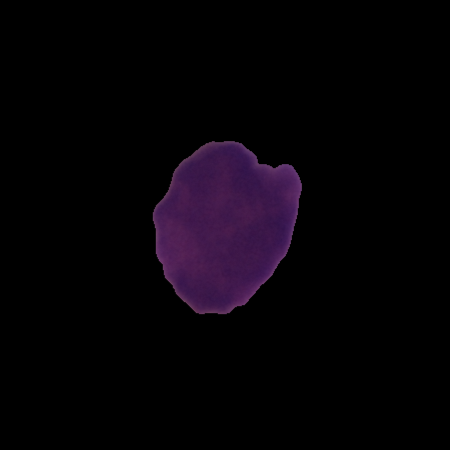
Label: cancer